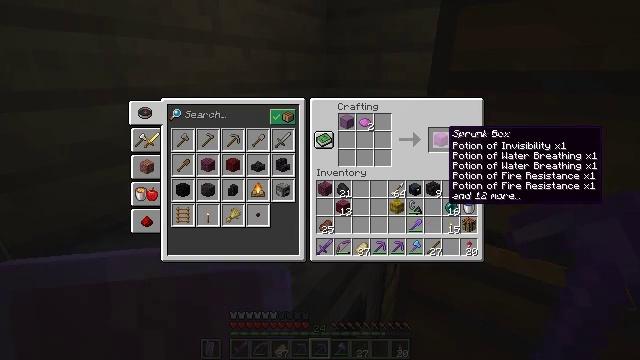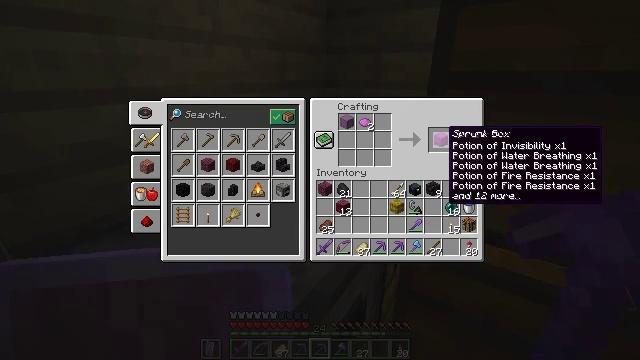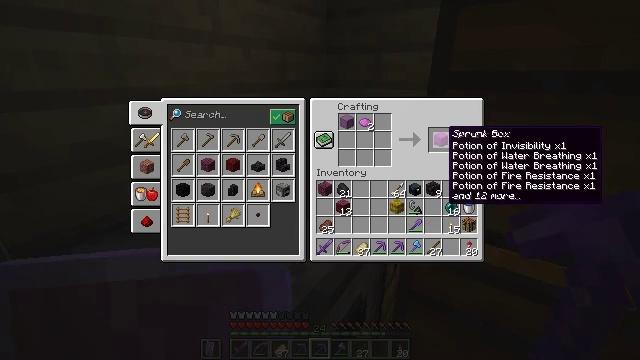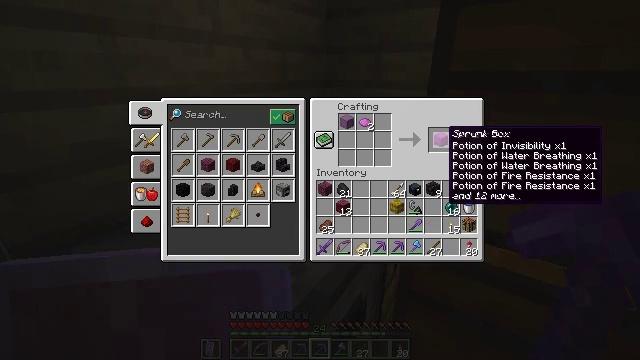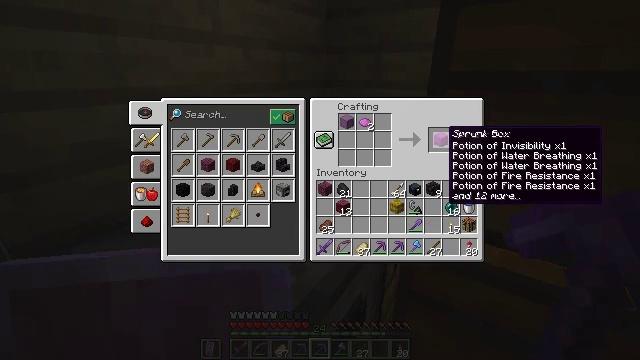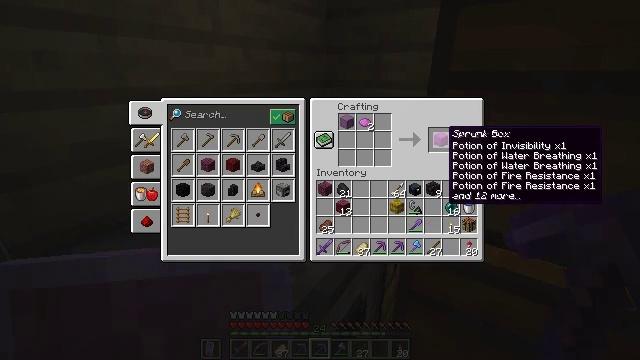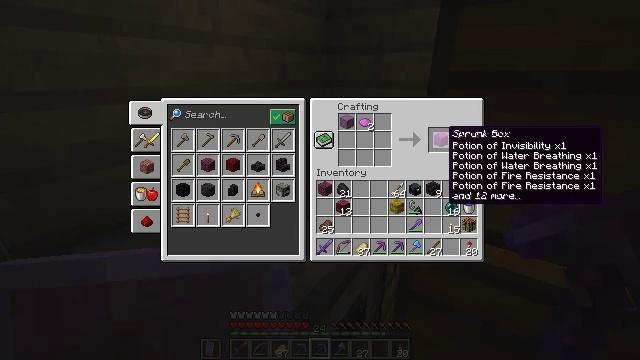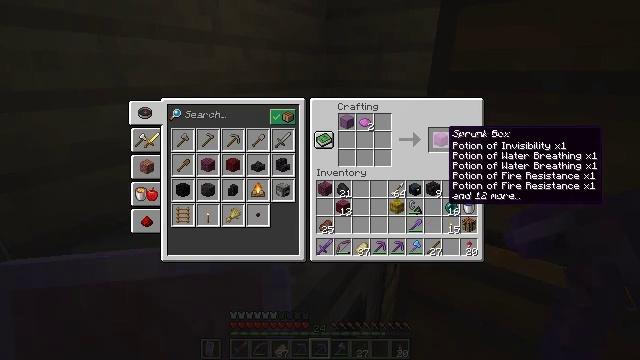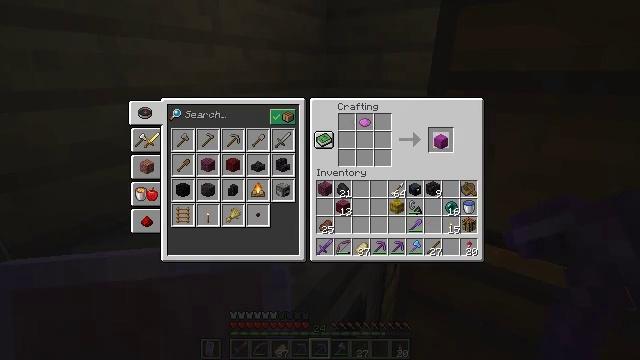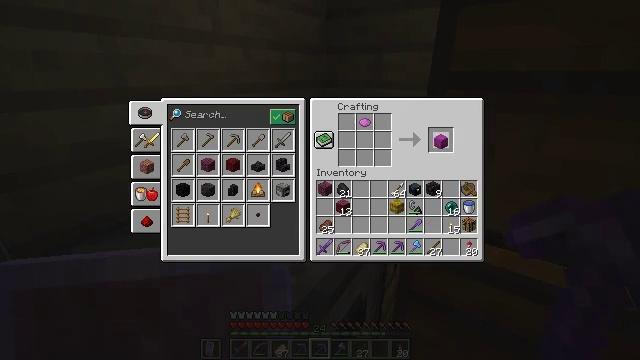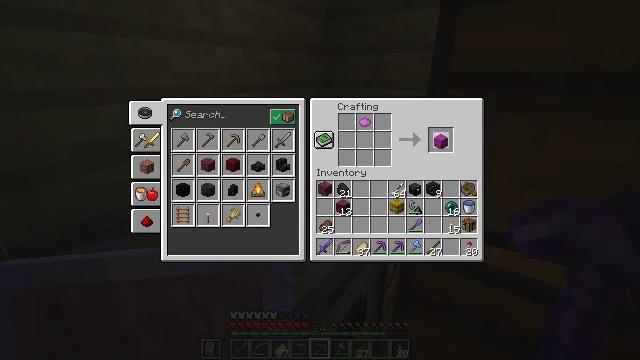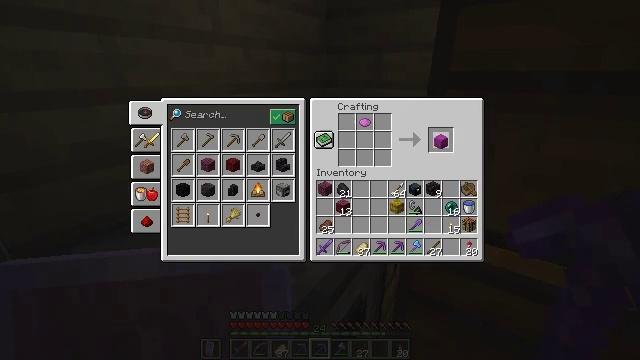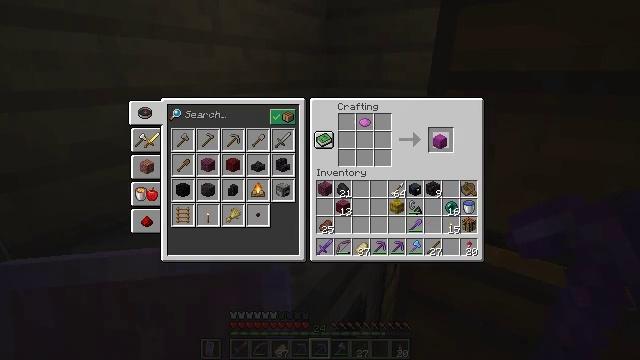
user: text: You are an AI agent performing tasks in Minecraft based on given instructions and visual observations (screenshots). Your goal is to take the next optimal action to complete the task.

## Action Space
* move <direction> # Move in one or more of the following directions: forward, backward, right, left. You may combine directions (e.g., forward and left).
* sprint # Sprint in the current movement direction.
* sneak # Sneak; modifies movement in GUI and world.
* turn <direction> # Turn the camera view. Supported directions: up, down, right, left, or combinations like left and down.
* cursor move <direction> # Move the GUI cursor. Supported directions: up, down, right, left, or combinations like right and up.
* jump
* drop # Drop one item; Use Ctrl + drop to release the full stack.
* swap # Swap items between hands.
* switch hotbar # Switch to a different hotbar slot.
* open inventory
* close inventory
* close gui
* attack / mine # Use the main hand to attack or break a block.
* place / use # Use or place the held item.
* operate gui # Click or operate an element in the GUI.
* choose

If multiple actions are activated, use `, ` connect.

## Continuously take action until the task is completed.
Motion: motion action
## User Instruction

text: craft item magenta shulker box
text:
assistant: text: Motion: no_op
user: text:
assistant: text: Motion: no_op
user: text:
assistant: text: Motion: no_op
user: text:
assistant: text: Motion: no_op
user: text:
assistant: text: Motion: no_op
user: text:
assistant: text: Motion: no_op
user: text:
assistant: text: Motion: no_op
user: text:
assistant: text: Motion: attack / mine
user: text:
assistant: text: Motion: attack / mine
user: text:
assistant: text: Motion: attack / mine
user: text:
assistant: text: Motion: attack / mine
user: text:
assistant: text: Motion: no_op
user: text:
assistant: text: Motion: no_op